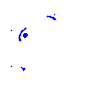
Particle: kaon